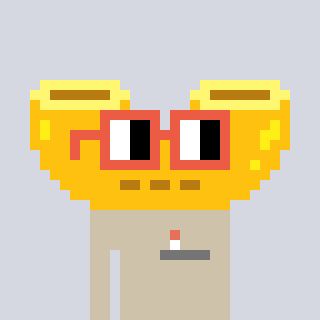
a pixel art character with square orange glasses, a macaroni-shaped head and a bege-colored body on a cool background